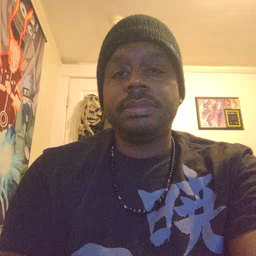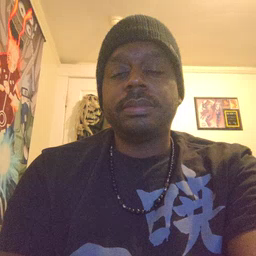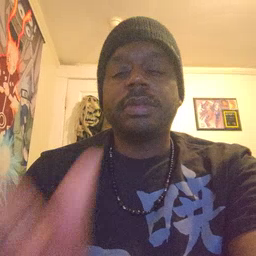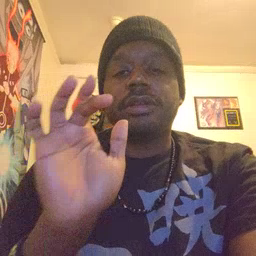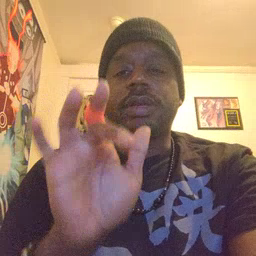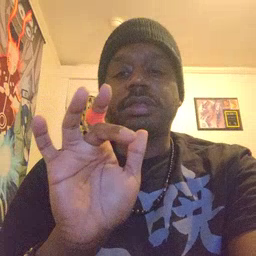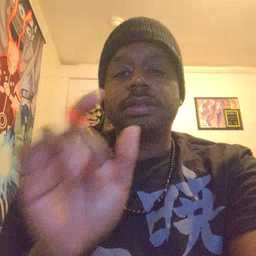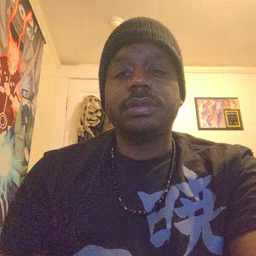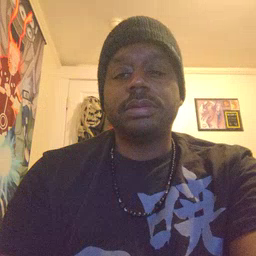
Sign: touch